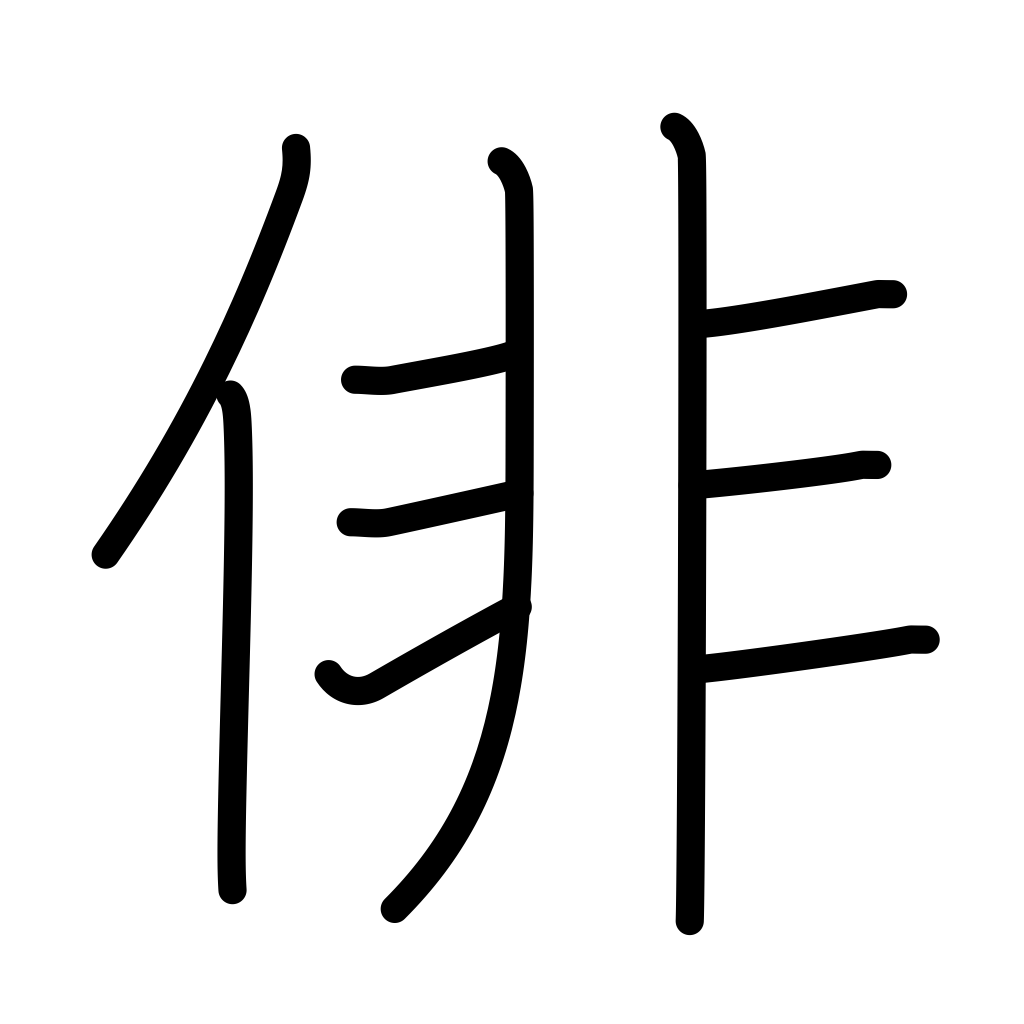
Meaning: haiku, actor